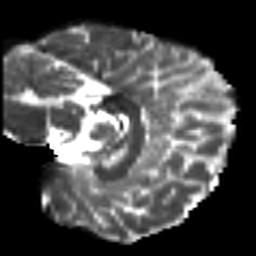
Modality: T2w
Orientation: sagittal
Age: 25
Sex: male
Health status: ill
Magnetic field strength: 3 T
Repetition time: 9 s
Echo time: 0.093 s